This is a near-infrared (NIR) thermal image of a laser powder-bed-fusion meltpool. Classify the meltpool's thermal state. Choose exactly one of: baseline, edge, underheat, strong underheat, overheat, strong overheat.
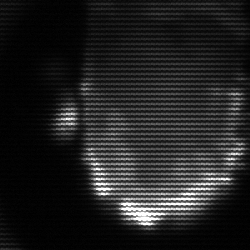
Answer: baseline